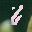
Label: 6